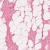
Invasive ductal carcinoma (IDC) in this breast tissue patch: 1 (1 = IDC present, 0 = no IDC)